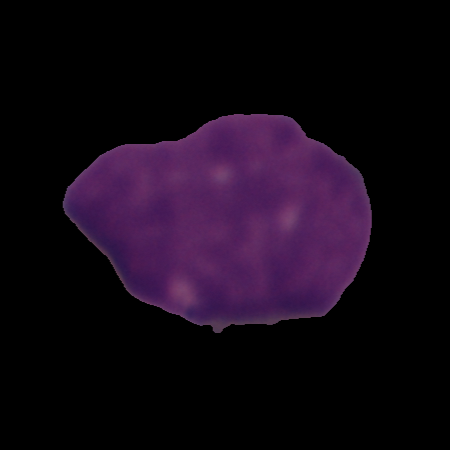
Label: cancer